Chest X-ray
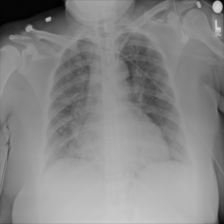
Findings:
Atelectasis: negative
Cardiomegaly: negative
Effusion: negative
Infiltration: negative
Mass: negative
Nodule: positive
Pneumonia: negative
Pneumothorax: negative
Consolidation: negative
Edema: negative
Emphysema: negative
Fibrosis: negative
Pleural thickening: negative
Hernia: negative